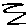
Label: zigzag